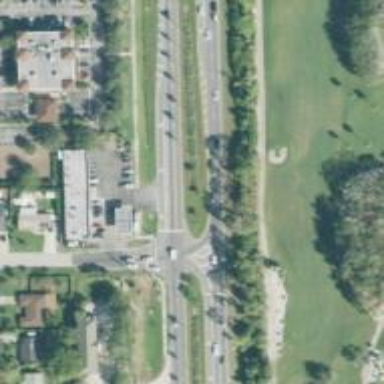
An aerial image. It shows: Primary link highway.